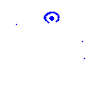
Particle: kaon